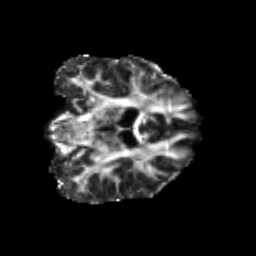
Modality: FA
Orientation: coronal
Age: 21
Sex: male
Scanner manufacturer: siemens
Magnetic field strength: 3 T
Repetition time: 3.5 s
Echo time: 0.113 s